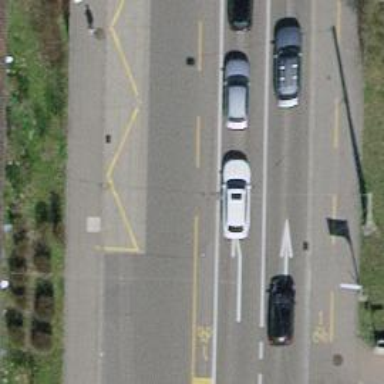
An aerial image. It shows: Bus stop for trolleybuses with designated stop position for public transport.